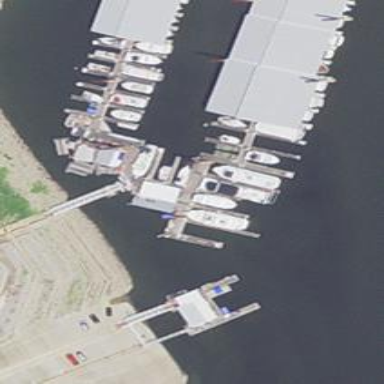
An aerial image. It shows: Man-made pier.